Question: Here's my table

School ('schcd') column has different values on different dates. How can I get last updated value?
'''
select distinct distcd,blkcd,schcd,is_correct_info,entry_date
from adhoc_teacher_attendance_prv
having max(entry_date) order by schcd
'''
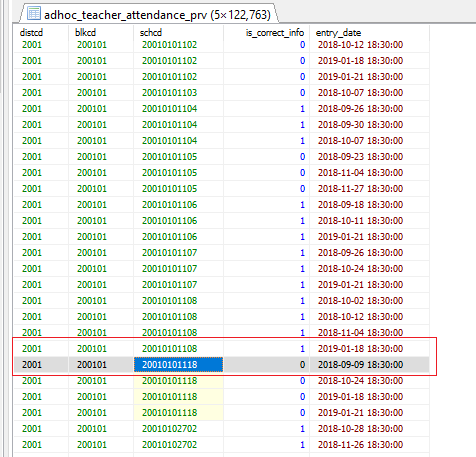
Answer: You need to 'group by' the first 3 columns and get the last date:
'''
select
distcd,
blkcd,
schcd,
1 is_correct_info,
max(entry_date) entry_date
from adhoc_teacher_attendance_prv
where is_correct_info = 1
group by
distcd,
blkcd,
schcd
'''